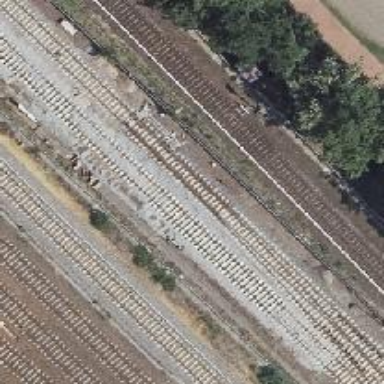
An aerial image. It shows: Railway signal.